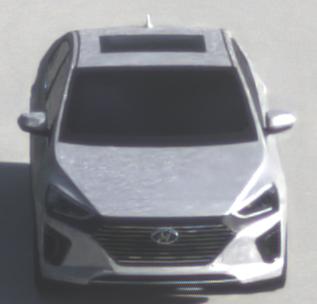
Make: Hyundai
Model: IONIQ Hybrid
Detailed model: IONIQ (AE) Hybrid
Model produced from: 2016/10
Model produced until: 2018/08
Doors: 5
Color: white
Road condition: dry road
Daytime: morning or afternoon
Contrast: low contrast